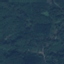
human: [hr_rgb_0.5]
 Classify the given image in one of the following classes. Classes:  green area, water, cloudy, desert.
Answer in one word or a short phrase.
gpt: green area